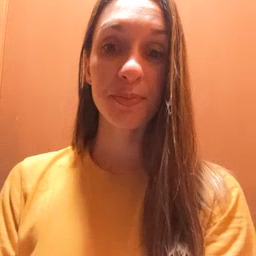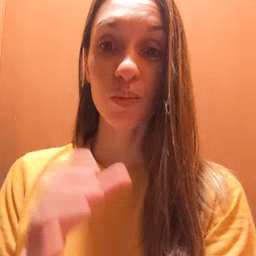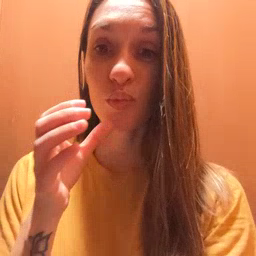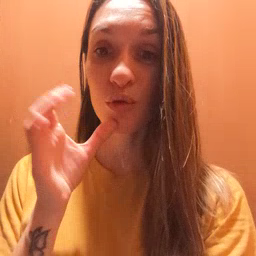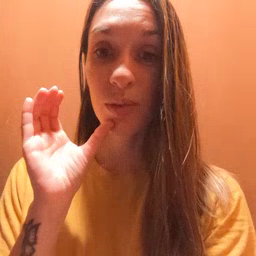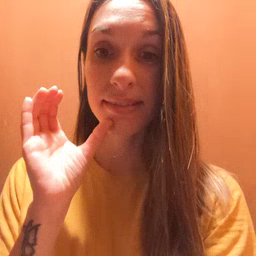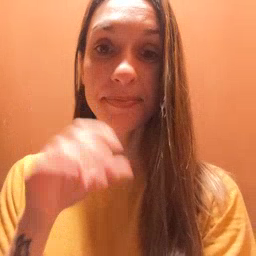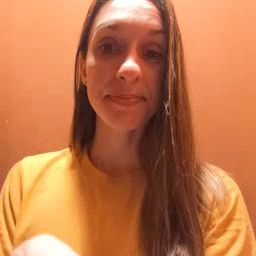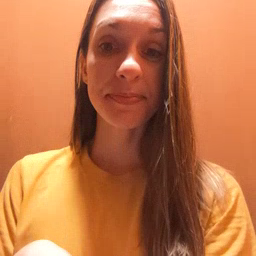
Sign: drink